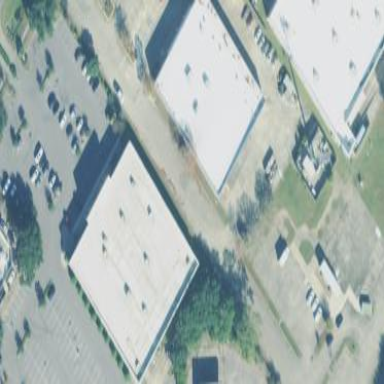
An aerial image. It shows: Building used as car repair shop.